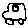
Label: car